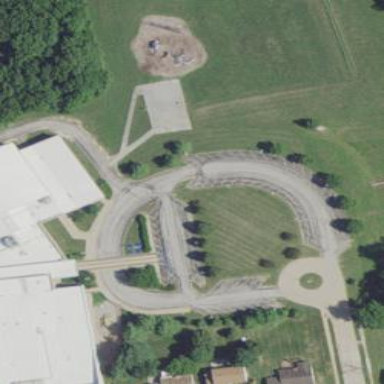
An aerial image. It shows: School.